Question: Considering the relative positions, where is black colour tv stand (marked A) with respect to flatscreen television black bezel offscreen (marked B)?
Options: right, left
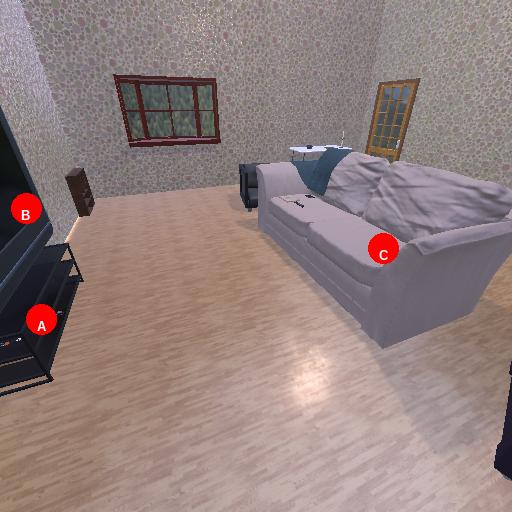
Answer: right